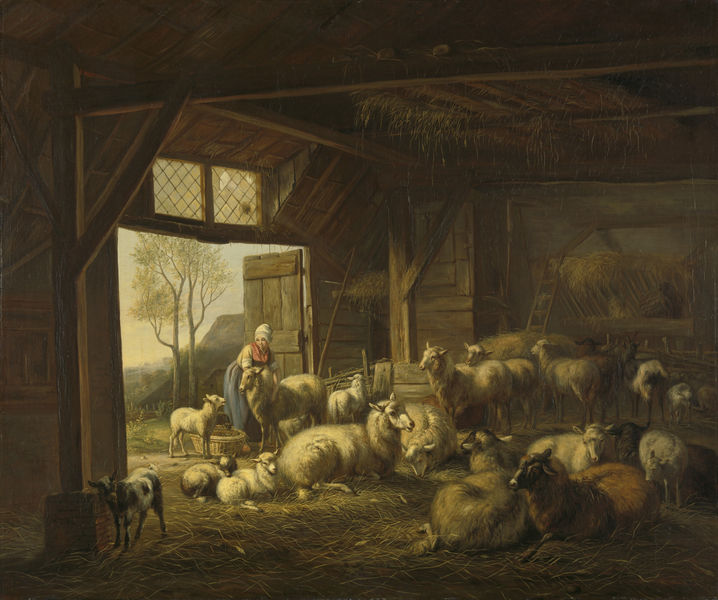
Titel: Schapen en geiten in de stal
Künstler: Jan van Ravenswaay
Standort: Amsterdam
Institution: Rijksmuseum
Schlagwörter: baum, licht, stroh, tiere, natur, sonne, bäuerin, heu, warm, white, window, golden, interior, woman, maid, frühling, lamm, scheune, wood, apple, tree, stall, realism, animals, ladder, door, scene, rural, schaffe, pastoral, foot, animal, farm, stable, sheep, lamb, work, standing, barn, beams, hay, straw, feeding, soft, laying